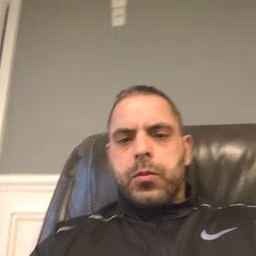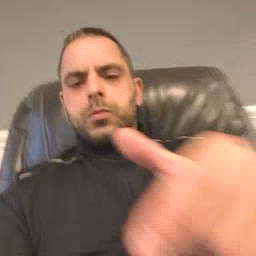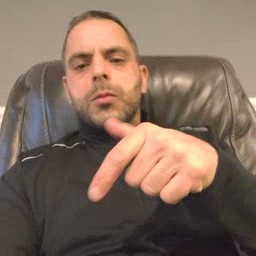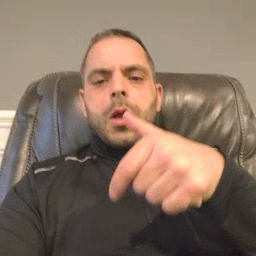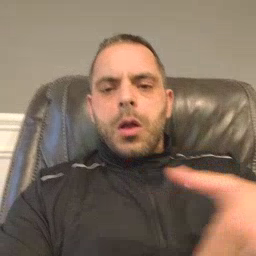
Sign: underwear